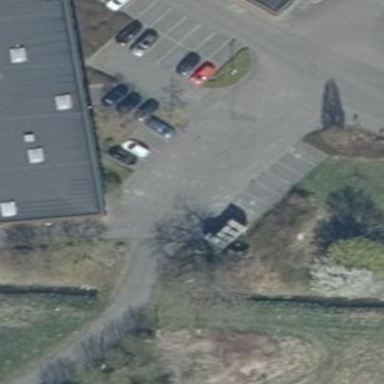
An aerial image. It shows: Parking area with surface.